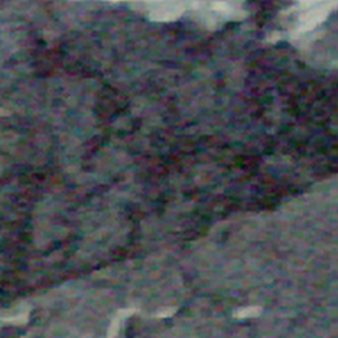
Label: other